RGB frame:
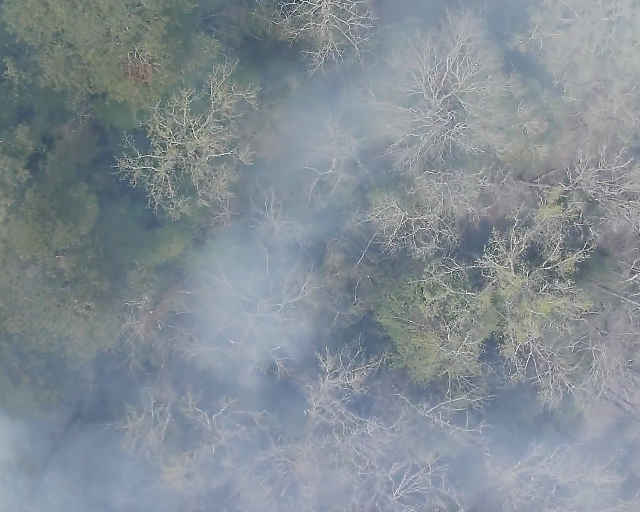
Thermal frame:
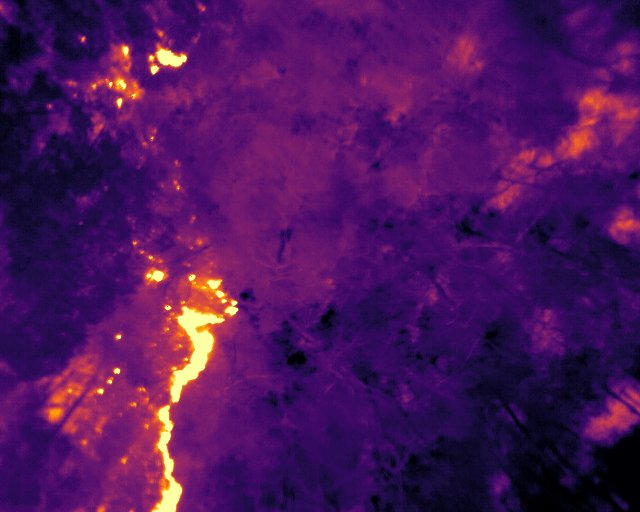
Captured: 2026-02-26 03:44:29
Pixels at or above 80 °C: 987 (fraction of frame: 0.003012)